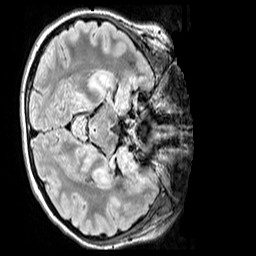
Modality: FLAIR
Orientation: axial
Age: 11
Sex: female
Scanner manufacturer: siemens
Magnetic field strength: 3 T
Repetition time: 5 s
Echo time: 0.388 s